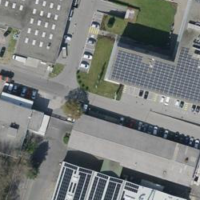
EUNIS habitat code: 54
Species observed at this site:
Humulus lupulus